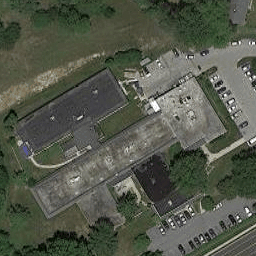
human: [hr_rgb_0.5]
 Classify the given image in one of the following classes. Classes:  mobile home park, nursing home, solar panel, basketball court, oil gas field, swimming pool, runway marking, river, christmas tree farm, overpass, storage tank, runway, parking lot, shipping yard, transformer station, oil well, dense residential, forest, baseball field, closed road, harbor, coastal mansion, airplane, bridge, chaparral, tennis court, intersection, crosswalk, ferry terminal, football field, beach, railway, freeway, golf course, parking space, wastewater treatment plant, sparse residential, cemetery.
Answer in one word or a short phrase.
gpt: nursing home